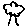
Label: tree